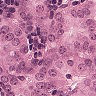
Metastatic tissue present: yes